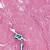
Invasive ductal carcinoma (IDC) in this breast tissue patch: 0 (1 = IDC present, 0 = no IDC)